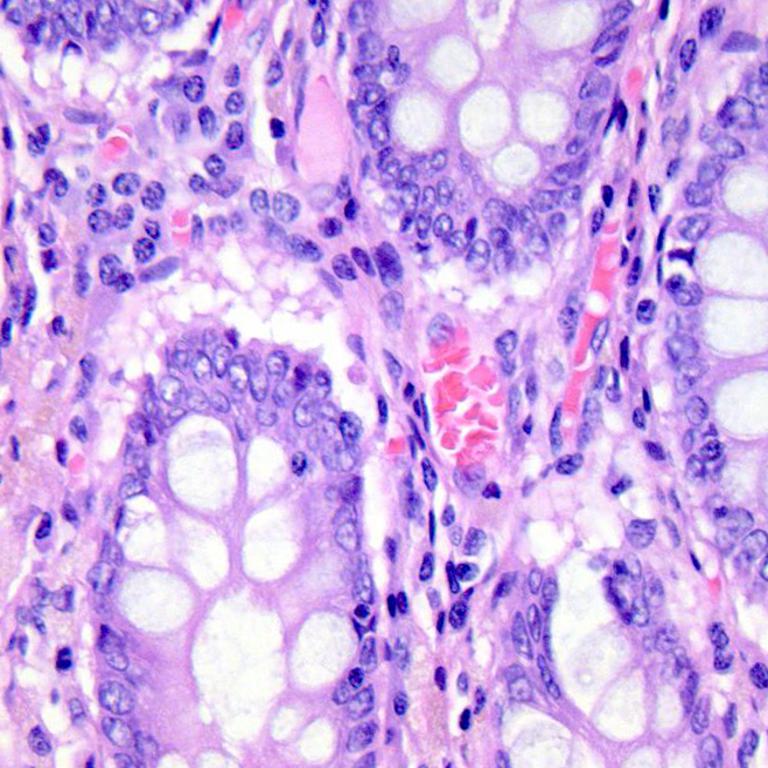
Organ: colon
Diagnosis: benign